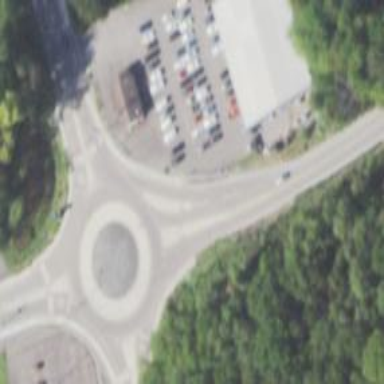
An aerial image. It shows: Tertiary link road with asphalt surface.